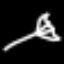
Label: fork